Question: Currently I have action bars for each fragment, when I swipe the fragment a new actionbar appears in place of the old one. What I want to do is when I swipe, I want to swipe away the actionbar and place it with a new one. Each fragment should have their own actionbar.
I'm not sure if its making complete sense so I drew a quick demonstration of what I'm trying to do.

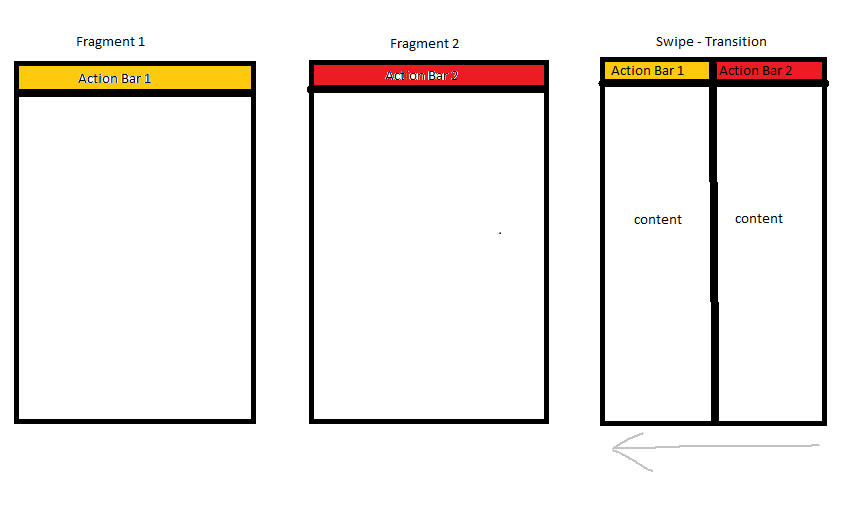
Answer: I don't think this can be done with ActionBar, Its just too limited... I've just went ahead and made my own custom layout that I use on my fragments.
Since i'm implementing a lot of features into my actionbar I'm probably best of customizing my own.